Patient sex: F
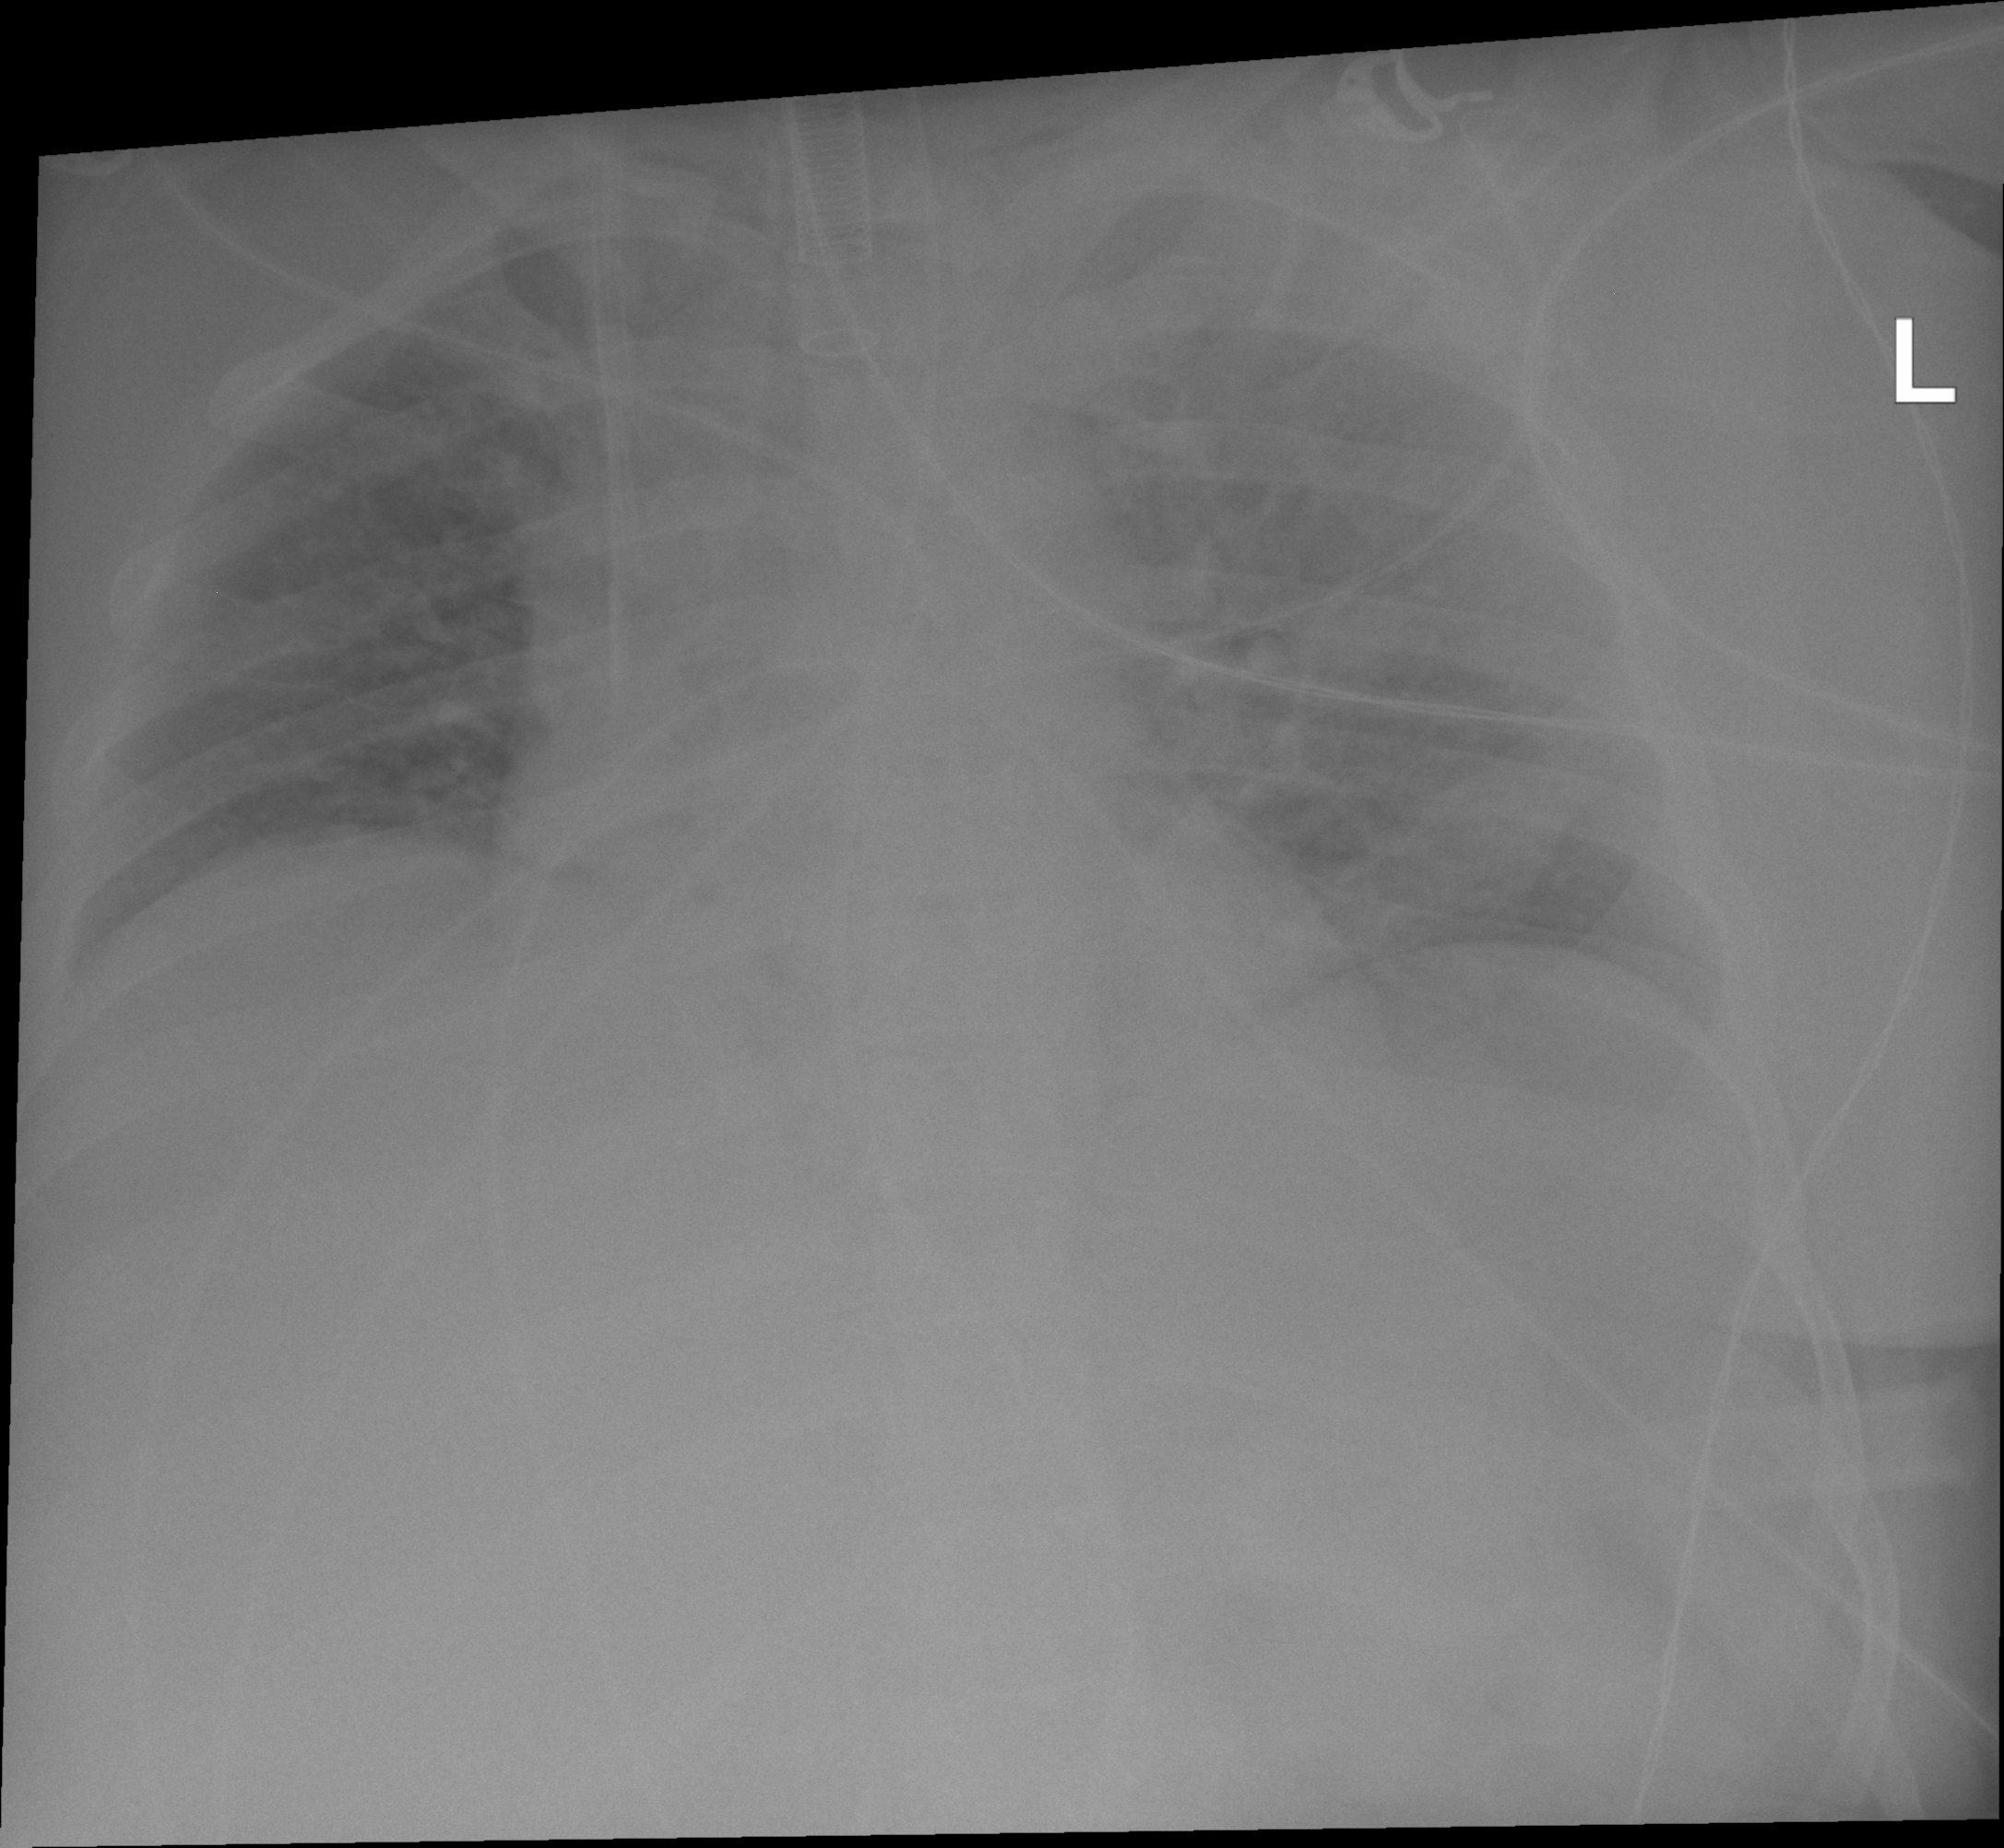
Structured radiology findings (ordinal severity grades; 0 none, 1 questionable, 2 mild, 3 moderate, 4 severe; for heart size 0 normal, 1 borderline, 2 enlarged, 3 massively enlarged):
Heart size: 0
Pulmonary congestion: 2
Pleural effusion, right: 0
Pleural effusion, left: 2
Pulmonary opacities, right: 0
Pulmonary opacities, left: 2
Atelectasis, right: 0
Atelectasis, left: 2